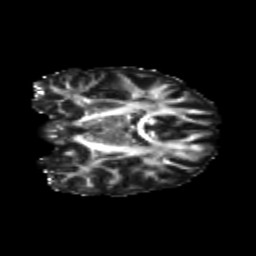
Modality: FA
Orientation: coronal
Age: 12
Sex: male
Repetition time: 9.512 s
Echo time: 0.089 s